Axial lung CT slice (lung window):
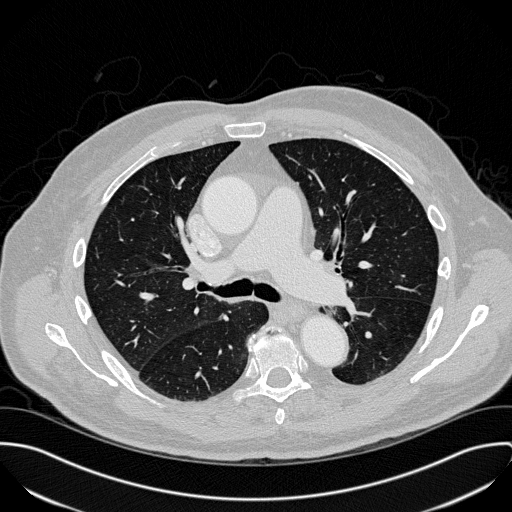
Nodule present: no